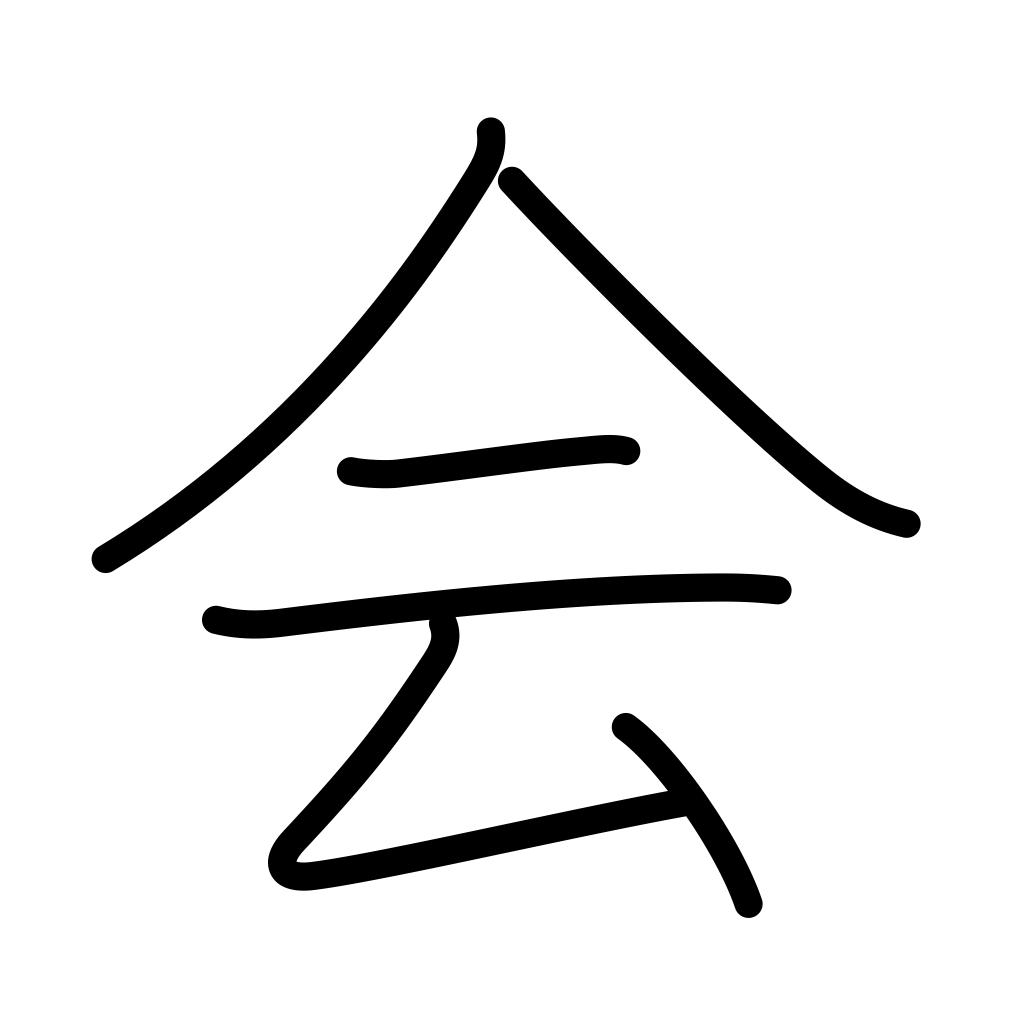
Meaning: meeting, meet, party, association, interview, join